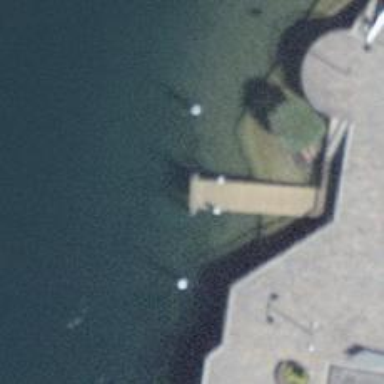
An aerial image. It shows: Man-made pier.